Interaction volume radius: 10 \u00c5
Interaction volume height: 30 \u00c5
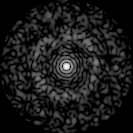
Disorder parameter: 0.8167